Field crop: maize
Growth stage: 2
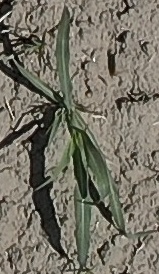
Species: sorghum